Aerial crown-view tile of a tropical tree (Barro Colorado Island, Panama), acquired 20250818:
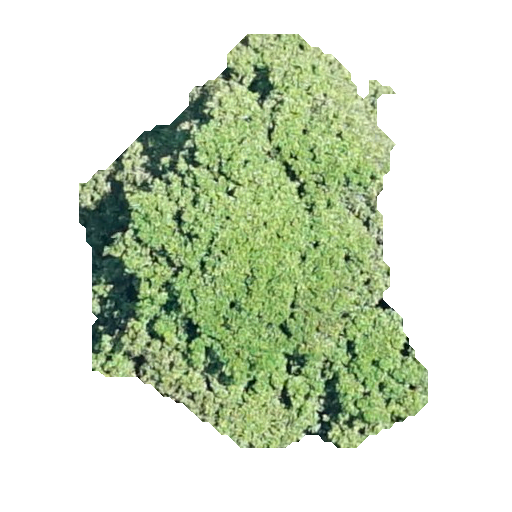
Species: Prioria copaifera
GBIF accepted scientific name: Prioria copaifera
Crown area: 144.492 m²